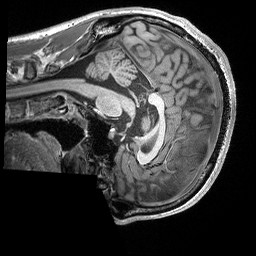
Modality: T1w
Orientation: sagittal
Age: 25
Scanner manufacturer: siemens
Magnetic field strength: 3 T
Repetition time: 2.3 s
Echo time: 0.00296 s